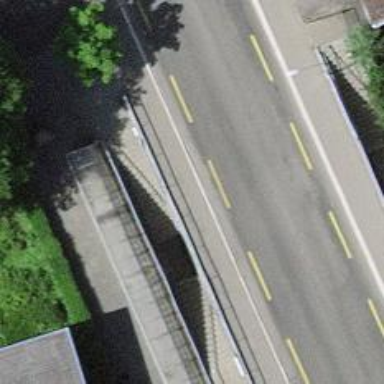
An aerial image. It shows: Footway with asphalt surface going through tunnel.